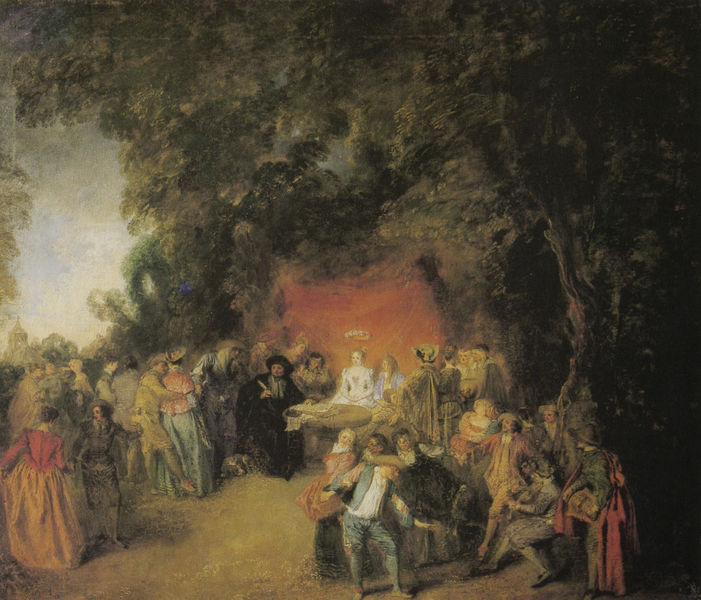
Titel: Le Contrat de Mariage, Der Heiratsvertrag
Künstler: Antoine Watteau
Standort: Madrid
Institution: Museo del Prado
Schlagwörter: baum, berg, blau, dunkel, feder, feuer, gemälde, gruppe, himmel, mann, schatten, umhang, weiß, wolken, bäume, frauen, gelb, grün, kirchturm, landschaft, menschen, mädchen, ocker, sitzen, stadt, braun, bunt, damen, frankreich, frau, grau, hell, hut, hüte, kleid, kleider, licht, männer, orange, rücken, schwarz, stuhl, tisch, dame, hund, park, rot, weg, ansammlung, fest, gesellschaft, leute, malerei, menge, rock, tanz, versammlung, bart, feier, hose, kappe, mütze, barock, bluse, kleidung, mensch, rembrandt, stehen, gelehrte, instrument, vorhang, öl, baumstamm, hügel, natur, stamm, kirche, sonne, gold, mantel, reich, sitzend, adel, händler, paar, personen, aufführung, tanzen, höhle, krone, prinzessin, renaissance, rokoko, seide, wald, genre, rund, turm, engel, kopfbedeckung, sommer, düster, unterhaltung, sonnenlicht, hof, ausflug, idylle, picknick, hocker, vorstellung, romantik, querformat, könig, gäste, braut, bett, leuchter, freude, buch, idyll, idyllisch, lichtung, jungfrau, tote, fass, kranz, menschenmenge, brautpaar, talar, heiligenschein, beerdigung, jesus, zitat, schreiben, mittelalter, grotte, menschengruppe, heiliger, eiche, fröhlich, hochzeit, landpartie, watteau, königin, heilige, schreiber, jünger, griffel, heilig, turban, leier, brau, sakral, tänzer, hofstaat, brueghel, verlobung, geburt, menschenansammlung, paare, linde, wunder, bräutigam, heirat, vermählung, edle, reynolds, regence, bauernhochzeit, christkind, festgesellschaft, feir, fete galante, dorfbraut, notar